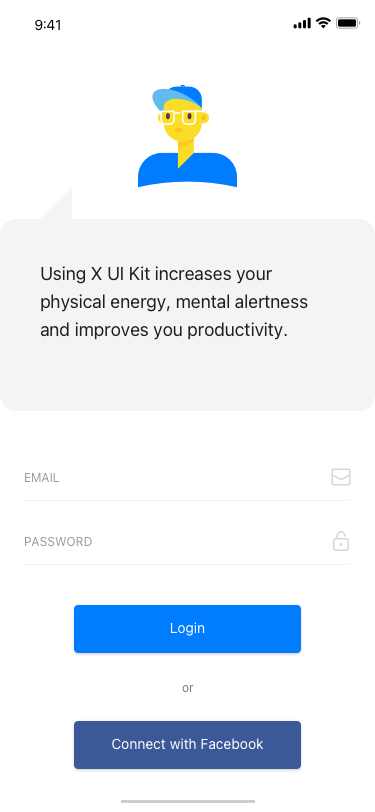
Text in this UI design:
or
Using X UI Kit increases your physical energy, mental alertness and improves you productivity.